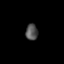
Tissue: prostate
Cell type: T cells
Senescence score: 0.6953
Nuclear area (px): 192
Mean DAPI intensity: 82.344